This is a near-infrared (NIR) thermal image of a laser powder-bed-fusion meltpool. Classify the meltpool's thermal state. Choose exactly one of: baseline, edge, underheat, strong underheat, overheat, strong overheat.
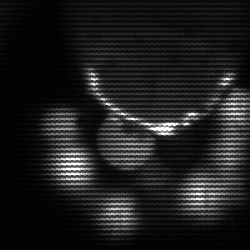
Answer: edge